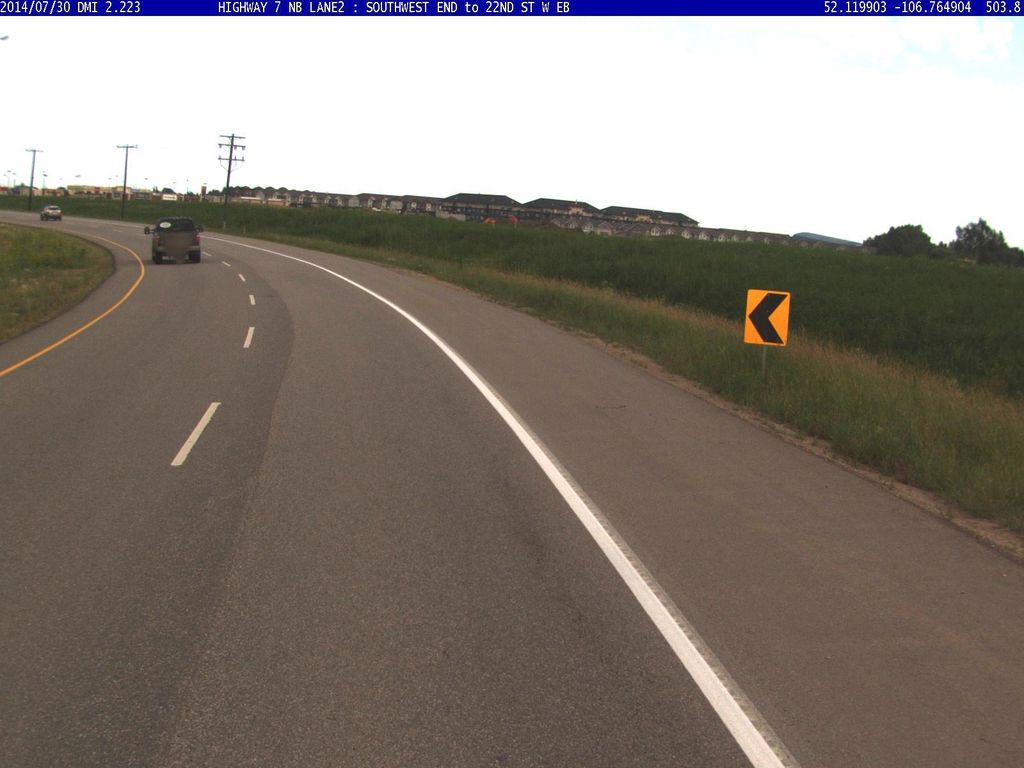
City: saskatoon